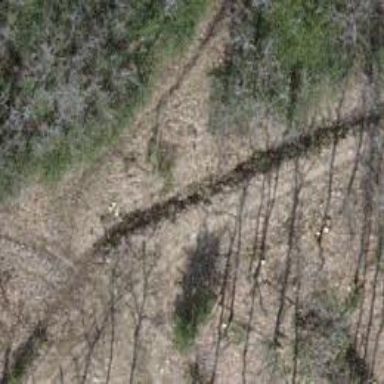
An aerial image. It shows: Path on the ground.